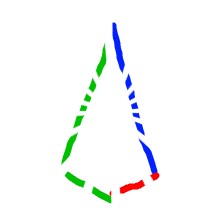
Shape: kite